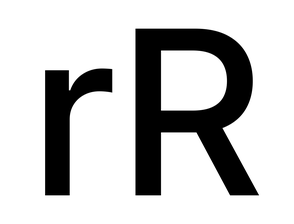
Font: Inter_Medium